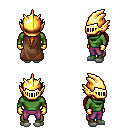
a pixel art fantasy rpg character, male body template, orc, green skin, brown cape, magenta pants, dark blonde ponytail hairstyle, gold helm, gold gloves, white slippers, four views (front, back, left, right), 2x2 character sprite sheet, small pixel art, hard edges, no anti-aliasing